Question: I am trying to show a dialog over my screen. And that dialog should have ViewPager in it with FragmentPagerAdapter. Each item in adapter has width set to .7f. What is important to me is that when some item is selected it should be snapped to center of the ViewPager with parts of next and previous fragments visible (exactly as image shows). Unfortunately the default behavior is snap to the left.
Is there any way of achieving it please?
Thank you
(Just if anybody asks: On that picture the ViewPager is not stretched over dialog. In real the dialog matches parent's width and is layouted the way so it doesn't look like it)

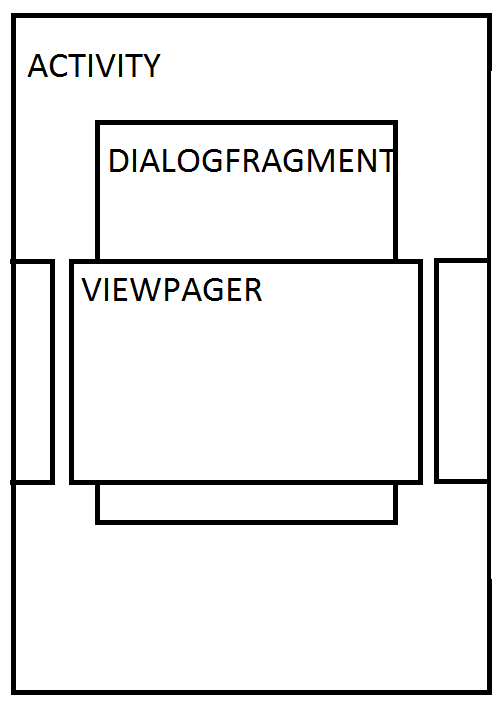
Answer: Just in case anyone is looking for the same thing, I've come to solution:
Simply set left and right padding to ViewPager and then set clipToPadding to false. That will result into one fragment to be centered and pieces of neighbor fragments in sides as it is in picture. Then to add space between fragments use viewPager.setPageMargin(); in code.
That's it :)
EDIT://
Here is some sample code
'''
<android.support.v4.view.ViewPager
android:id="@+id/viewPager"
android:clipToPadding="false"
android:paddingLeft="40dp"
android:paddingRight="40dp"
android:layout_width="match_parent"
android:layout_height="match_parent" />
'''
ClipToPadding=false ensures that fragments will be drawn even when they are positioned out of the viewPager's content area.
And then in code add spaces between viewPager's items:
'''
mViewPager.setPageMargin(100);
'''
Please note that setPageMargin takes number of pixels as parameter, not number of display points. You probably should convert some dp value to pixels to have correct spacing across all devices. This method should work fine:
'''
public static float dipToPixels(Context context, float dipValue) {
DisplayMetrics metrics = context.getResources().getDisplayMetrics();
return TypedValue.applyDimension(TypedValue.COMPLEX_UNIT_DIP, dipValue, metrics);
}
'''